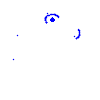
Particle: pion